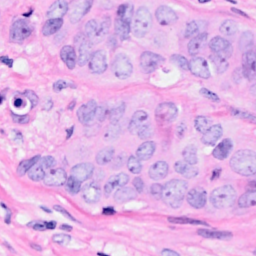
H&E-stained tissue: Breast